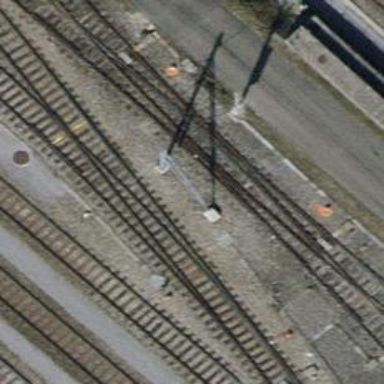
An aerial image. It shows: Single-track electrified railway service yard with contact line for trains.